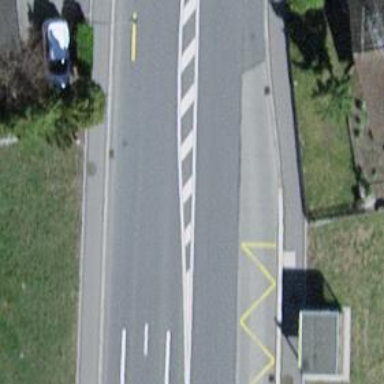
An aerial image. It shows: Public transport stop position.